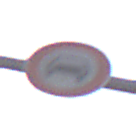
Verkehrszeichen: VerbotKraftwagen
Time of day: MorningAfternoon
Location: Outdoor (Suburban)
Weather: PartlyCloudy
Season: NotSpecified
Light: Natural